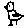
Label: bird